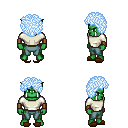
a pixel art fantasy rpg character, male body template, orc, green skin, white long-sleeve shirt, teal pants, white cyan curly afro hairstyle, leather bracers, brown slippers, four views (front, back, left, right), 2x2 character sprite sheet, small pixel art, hard edges, no anti-aliasing